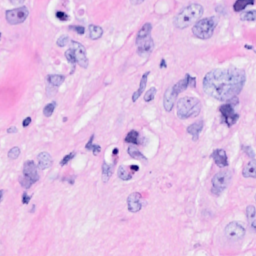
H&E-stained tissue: Breast